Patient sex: F
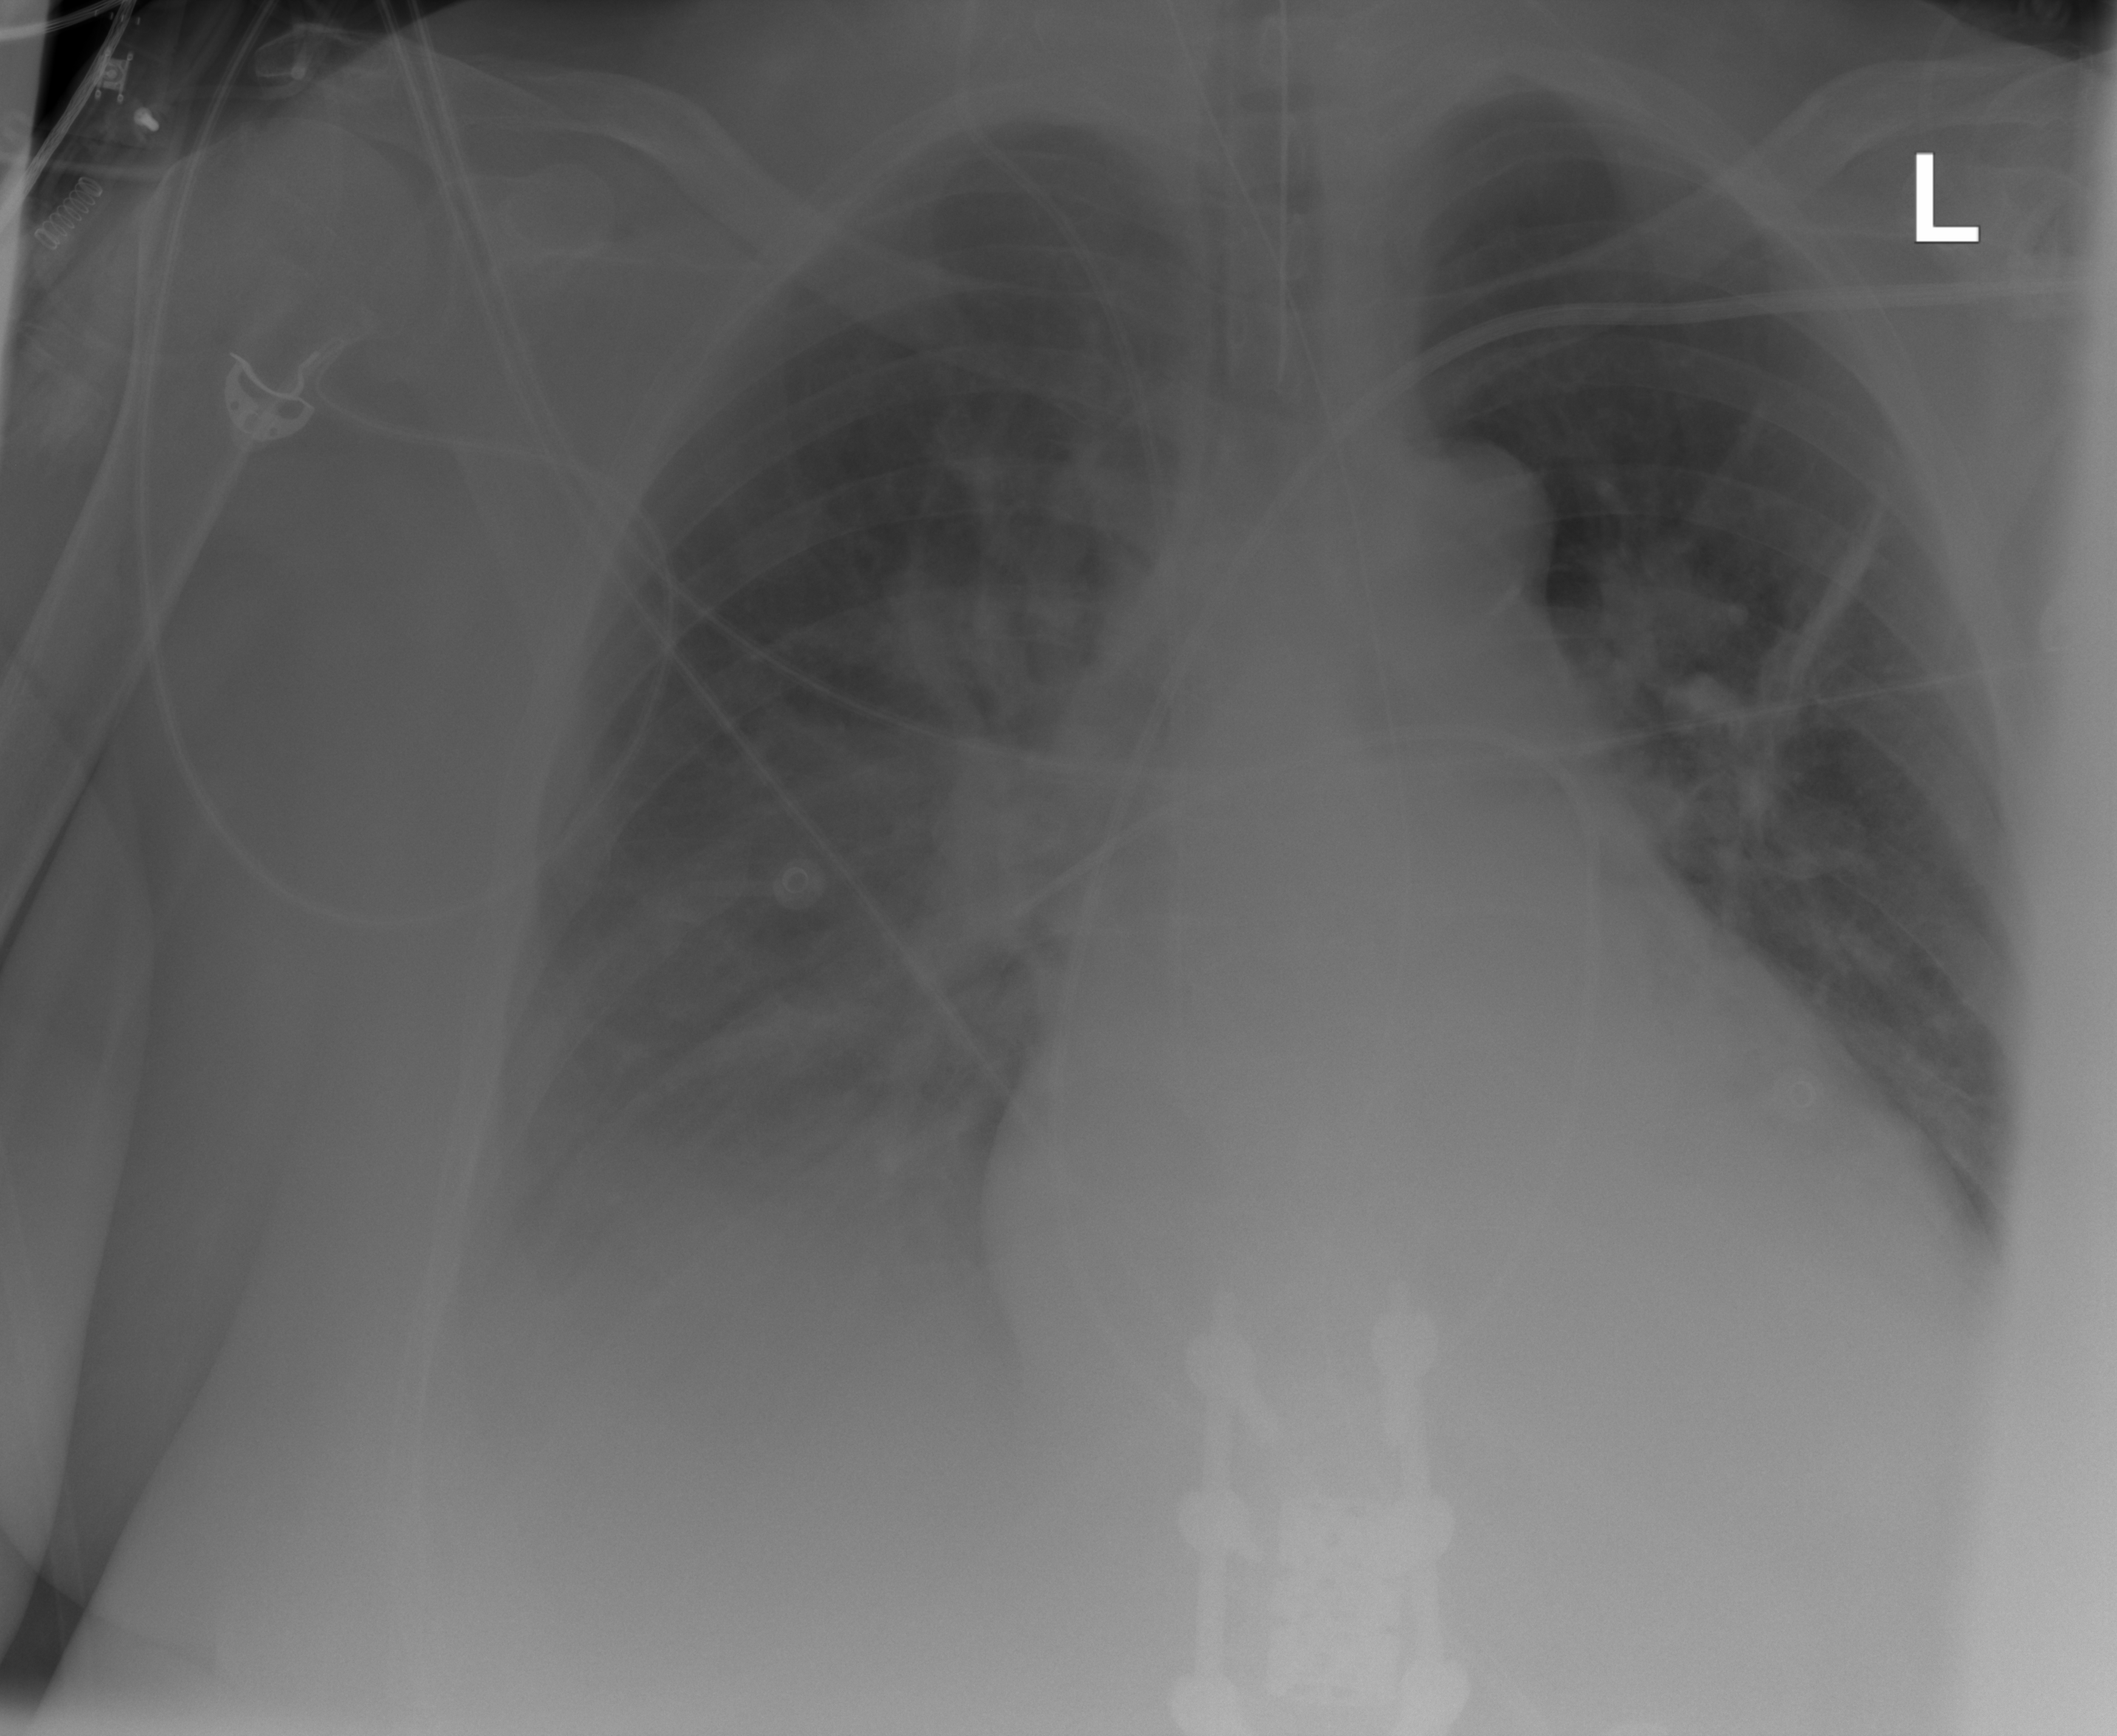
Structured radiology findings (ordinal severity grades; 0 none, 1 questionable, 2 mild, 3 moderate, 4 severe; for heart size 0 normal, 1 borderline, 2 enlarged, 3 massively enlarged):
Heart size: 2
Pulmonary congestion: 0
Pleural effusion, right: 2
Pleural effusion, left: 0
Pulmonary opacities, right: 0
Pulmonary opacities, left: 0
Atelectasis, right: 2
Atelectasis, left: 2